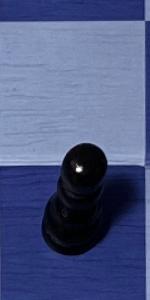
Label: Pawn_Black